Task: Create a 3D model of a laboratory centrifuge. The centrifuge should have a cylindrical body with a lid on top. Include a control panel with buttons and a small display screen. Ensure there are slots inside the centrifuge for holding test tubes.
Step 277:
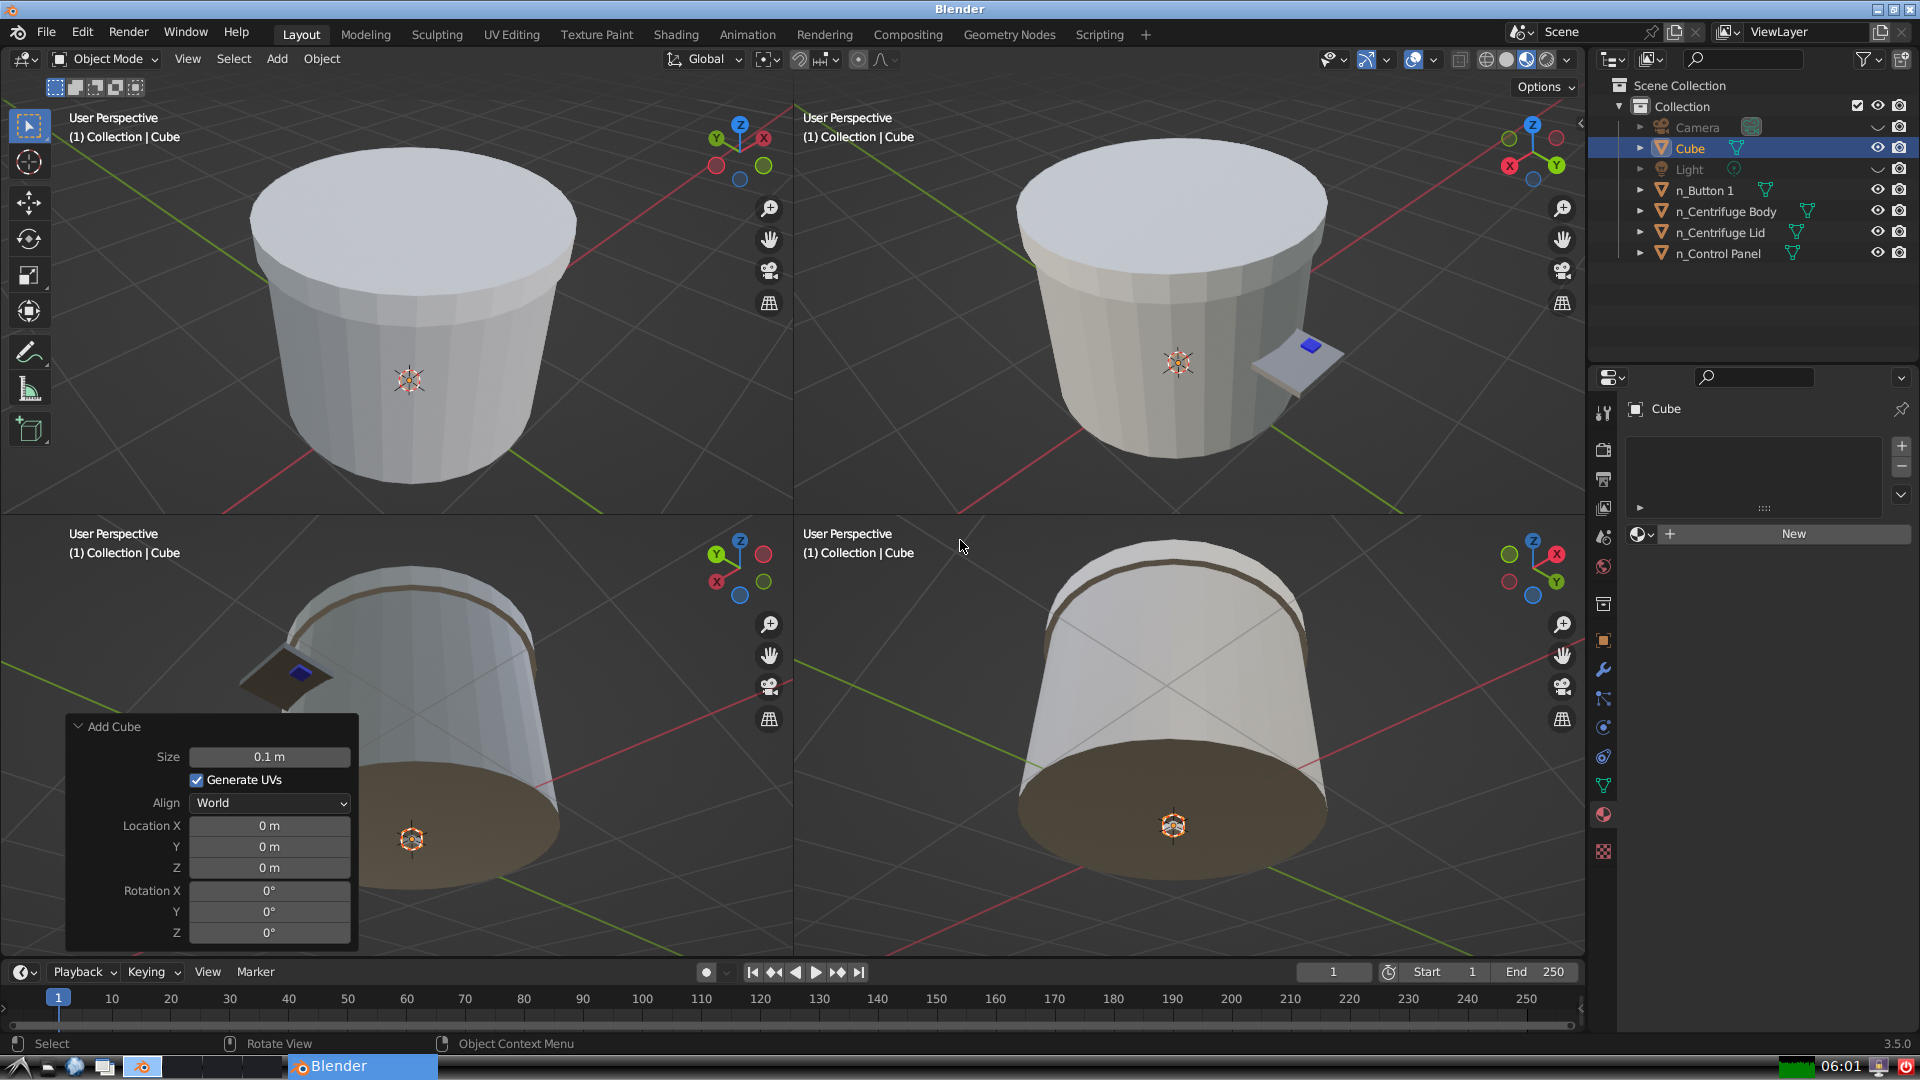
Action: {"key_press": ['Ctrl, Home']}